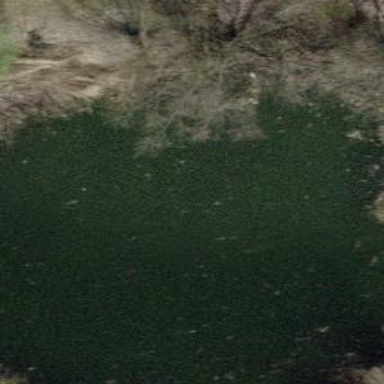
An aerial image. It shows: Pond with natural water.